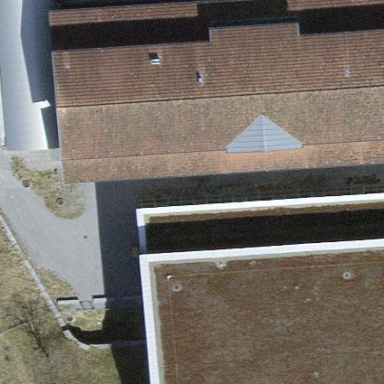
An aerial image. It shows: School building.